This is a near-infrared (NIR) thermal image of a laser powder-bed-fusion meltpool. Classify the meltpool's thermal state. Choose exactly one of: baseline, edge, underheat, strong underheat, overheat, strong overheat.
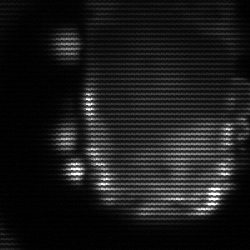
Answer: baseline